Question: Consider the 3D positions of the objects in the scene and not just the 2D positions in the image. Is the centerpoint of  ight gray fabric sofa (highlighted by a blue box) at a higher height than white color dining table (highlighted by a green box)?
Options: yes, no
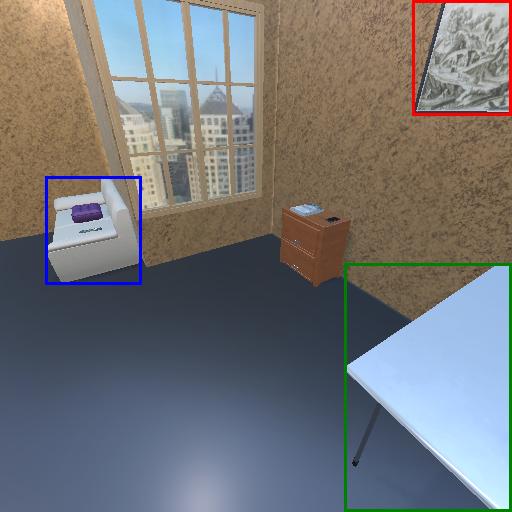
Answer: yes